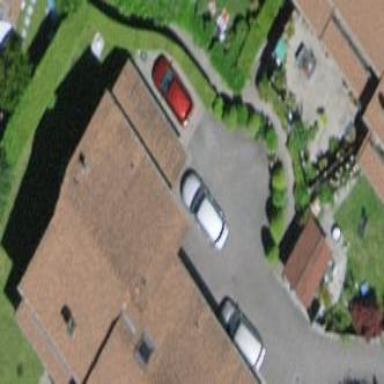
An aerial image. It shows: Semidetached house.